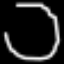
Label: octagon